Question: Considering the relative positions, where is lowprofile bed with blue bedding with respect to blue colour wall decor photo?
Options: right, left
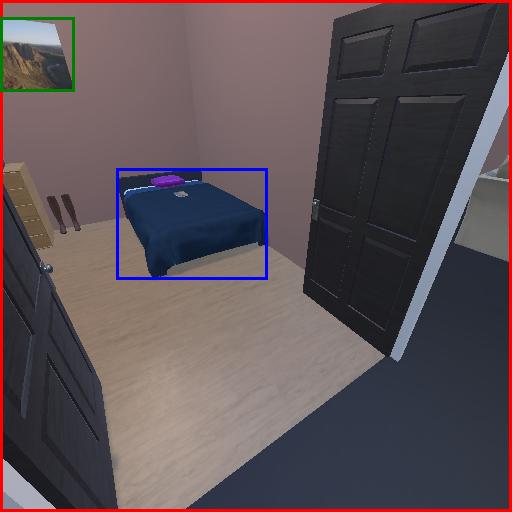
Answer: right